Question: I have downloaded and built Spark 0.80 using 'sbt/sbt assembly'. It was successful. However when running './bin/start-master.sh' the following error is seen in the log file
'''
Spark Command: /System/Library/Java/JavaVirtualMachines/1.6.0.jdk/Contents/Home/bin/java -cp :/shared/spark-0.8.0-incubating-bin-hadoop1/conf:/shared/spark-0.8.0-incubating-bin-hadoop1/assembly/target/scala-2.9.3/spark-assembly-0.8.0-incubating-hadoop1.0.4.jar
/shared/spark-0.8.0-incubating-bin-hadoop1/assembly/target/scala-2.9.3/spark-assembly_2.9.3-0.8.0-incubating-hadoop1.0.4.jar -Djava.library.path= -Xms512m -Xmx512m org.apache.spark.deploy.master.Master --ip mellyrn.local --port 7077 --webui-port 8080
Exception in thread "main" java.lang.NoClassDefFoundError: org/apache/spark/deploy/master/Master
Caused by: java.lang.ClassNotFoundException: org.apache.spark.deploy.master.Master
at java.net.URLClassLoader$1.run(URLClassLoader.java:202)
at java.security.AccessController.doPrivileged(Native Method)
at java.net.URLClassLoader.findClass(URLClassLoader.java:190)
at java.lang.ClassLoader.loadClass(ClassLoader.java:306)
at sun.misc.Launcher$AppClassLoader.loadClass(Launcher.java:301)
at java.lang.ClassLoader.loadClass(ClassLoader.java:247)
'''
: after doing sbt (per suggestion below) it is running: see screenshot.

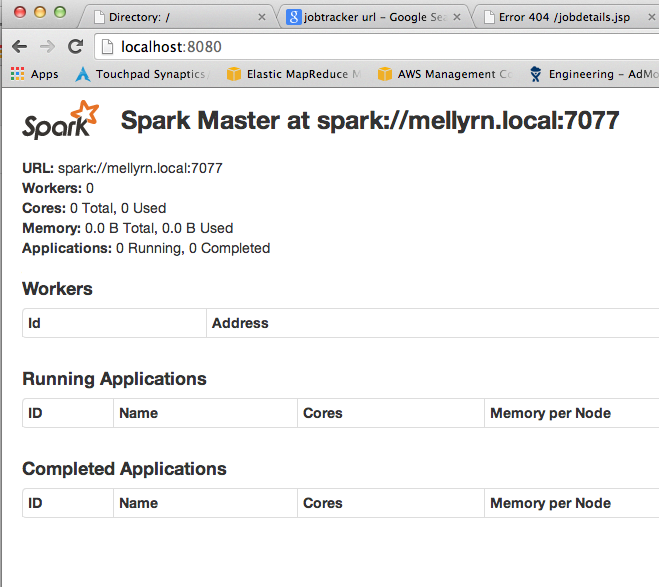
Answer: There can be a number of things which cause this error which are not specific to Spark:
1. Bad build, sbt clean compile that puppy again.
2. You have a cached dependency in your .ivy2 cache which conflicts with a dependency of that project version of Spark. Empty your cache and try again.
3. Your project which is building on Spark has a library version which conflicts with a dependency of Spark. That is, Spark may dependency on "foo-0.9.7" while your project put in "foo-0.8.4".
Try looking at those first.